Interaction volume radius: 10 \u00c5
Interaction volume height: 40 \u00c5
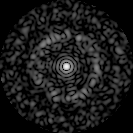
Disorder parameter: 0.8341